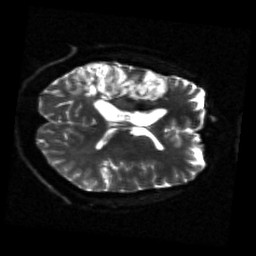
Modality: sbref
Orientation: axial
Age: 42
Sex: male
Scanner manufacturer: siemens
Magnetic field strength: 3 T
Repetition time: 5.25 s
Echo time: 0.08 s